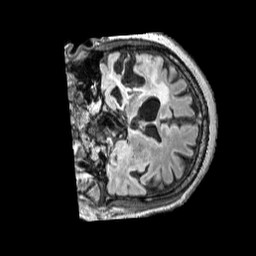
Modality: FLAIR
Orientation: coronal
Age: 54
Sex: male
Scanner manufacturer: siemens
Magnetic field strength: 3 T
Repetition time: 5 s
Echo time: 0.387 s